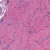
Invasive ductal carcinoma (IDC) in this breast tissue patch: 0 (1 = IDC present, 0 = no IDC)